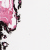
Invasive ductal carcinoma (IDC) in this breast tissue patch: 0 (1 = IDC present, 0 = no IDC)